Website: walmart
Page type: billing-address
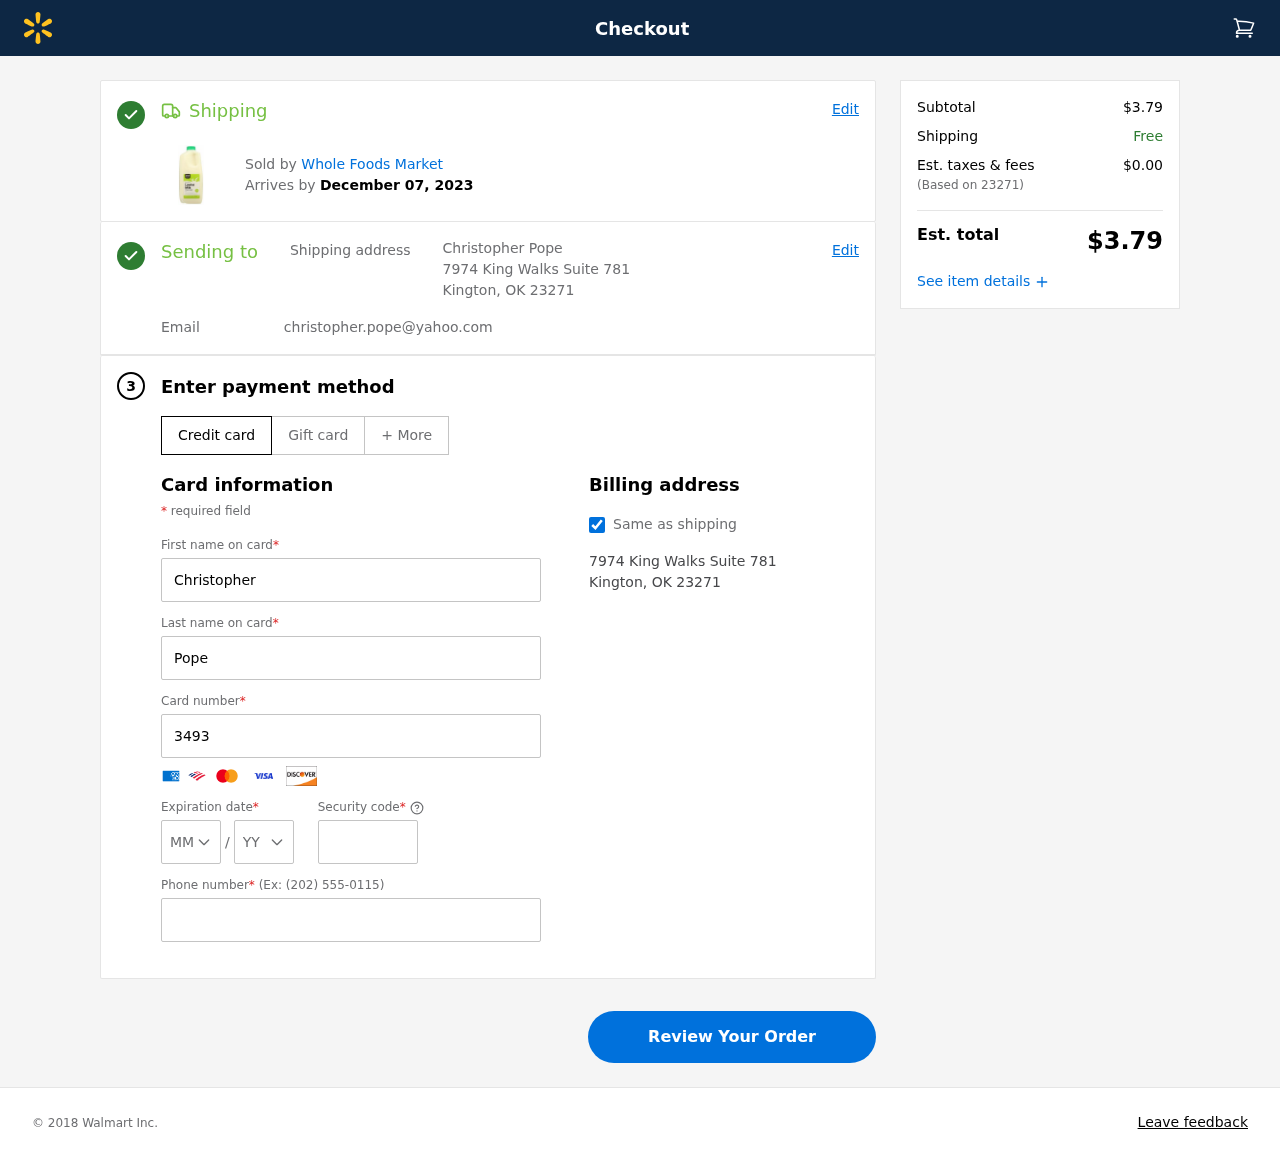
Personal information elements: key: PII_CARD_CVV
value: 7957
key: PII_CARD_EXPIRY_MONTH
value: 12
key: PII_CARD_EXPIRY_YEAR
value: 30
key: PII_CARD_NUMBER
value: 3493 3018 3893 537
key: PII_CITY_STATE_ZIP
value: Kington, OK 23271
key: PII_EMAIL
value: christopher.pope@yahoo.com
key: PII_FIRSTNAME
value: Christopher
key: PII_FULLNAME
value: Christopher Pope
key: PII_LASTNAME
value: Pope
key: PII_PHONE
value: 3446655489
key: PII_POSTCODE
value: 23271
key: PII_STREET
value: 7974 King Walks Suite 781
Product elements: key: PRODUCT1_BRAND
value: Whole Foods Market
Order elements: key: ORDER_DELIVERY_DATE
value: December 07, 2023
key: ORDER_SUBTOTAL
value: $3.79
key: ORDER_TAX
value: $0.00
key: ORDER_TOTAL
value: $3.79